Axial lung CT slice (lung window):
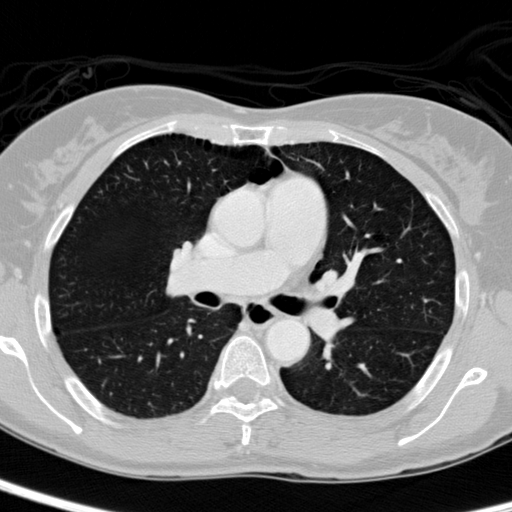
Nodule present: no